Question: What solutions exist (and what are the pros/cons) for including free-format, rich text data in an Excel file (along side the normal tabular data)?
This is the kind of data I'd like to include (in a separate worksheet):

Note that we're currently using 'openpyxl' to generate Excel files from Python. We can use something other than Python/OpenPyXL if necessary, but keeping with Excel is a must (the accountants who use these reports won't use anything else).
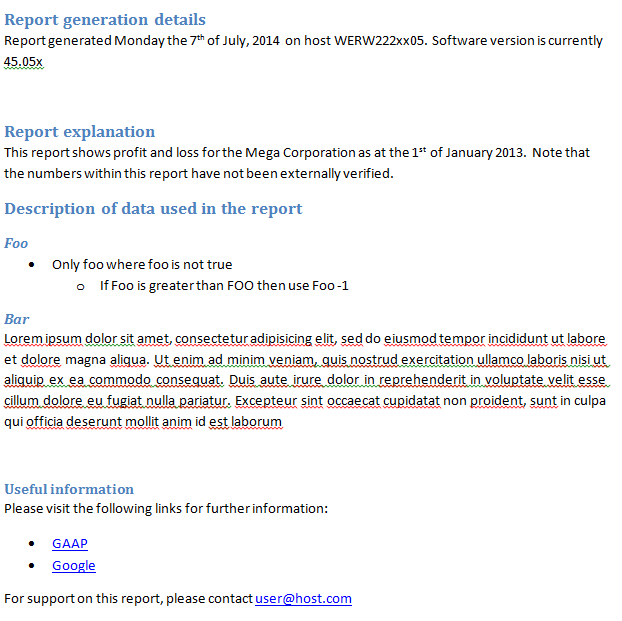
Answer: The Excel specification makes it pretty tricky to do what you want. Currently, the smallest unit that you can apply styles to in openpyxl is a cell. As long as you can work with that restriction, you should be okay. Outlining is also supported.